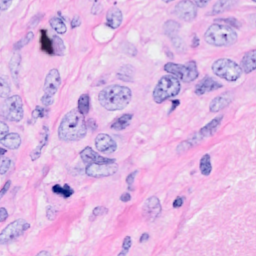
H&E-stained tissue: Breast